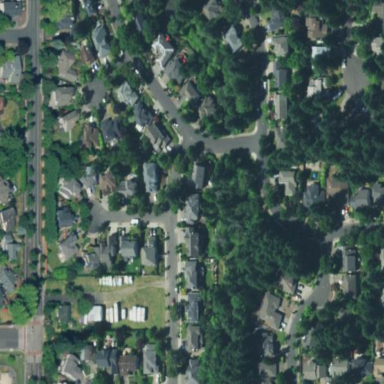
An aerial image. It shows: This residential area consists of single-family homes.